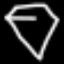
Label: diamond